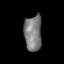
Tissue: lung
Cell type: Epithelial cells
Senescence score: 0.1984
Nuclear area (px): 619
Mean DAPI intensity: 124.58